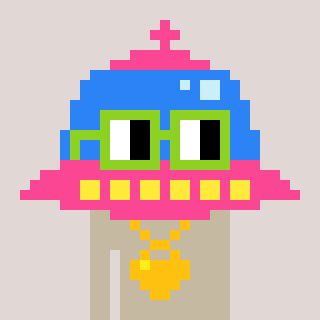
a pixel art character with square light green glasses, a ufo-shaped head and a bege-colored body on a warm background